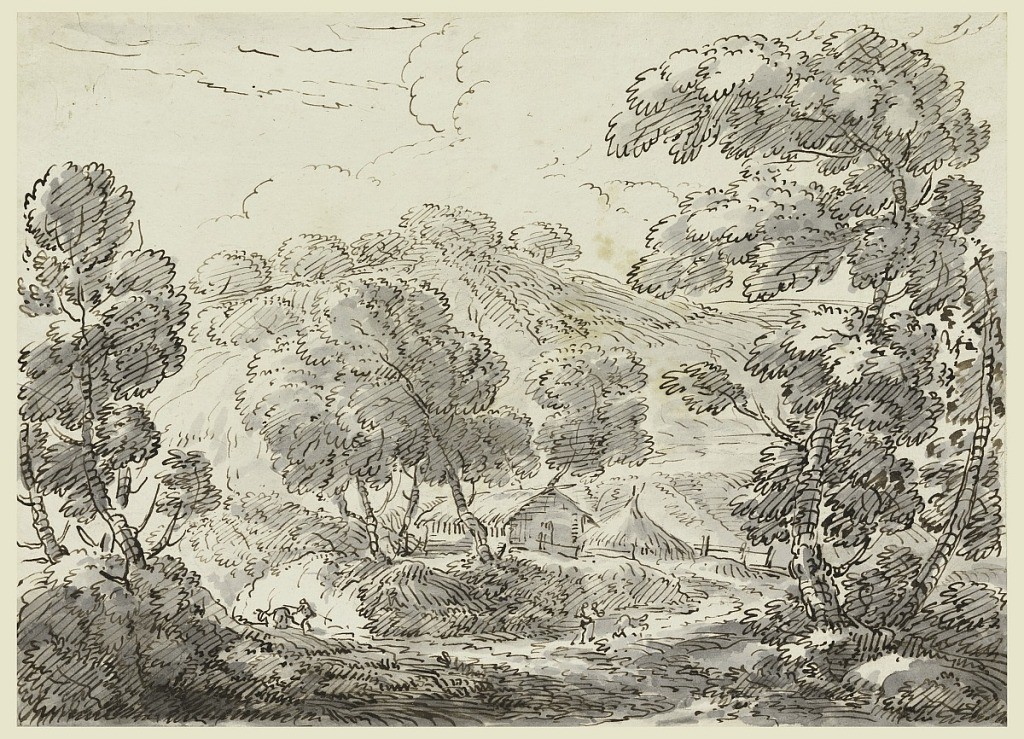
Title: House in a Wooded Landscape
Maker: Carlo Marchionni, Italian, 1702–1786
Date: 1750–86
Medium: Pen and black ink, brush and gray watercolor on cream laid paper
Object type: Drawing
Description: House in a wooded landscape.